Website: home-depot
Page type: billing-address
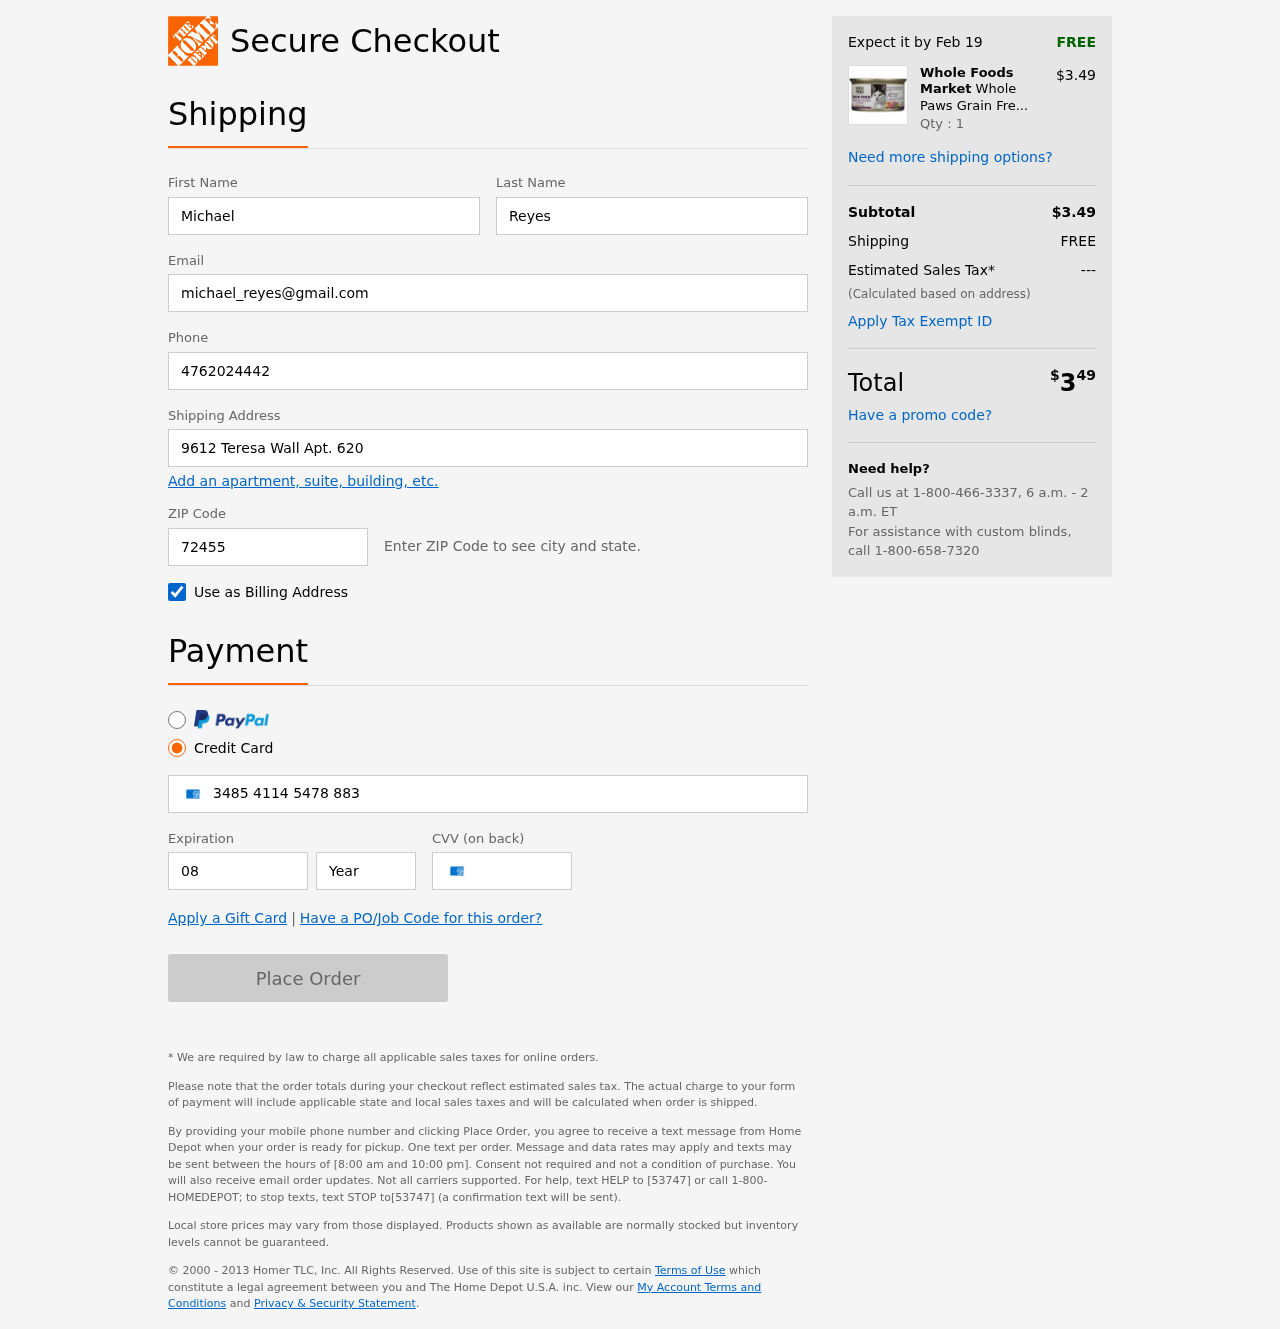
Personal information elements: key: PII_FIRSTNAME
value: Michael
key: PII_LASTNAME
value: Reyes
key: PII_EMAIL
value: michael_reyes@gmail.com
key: PII_PHONE
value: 4762024442
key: PII_STREET
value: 9612 Teresa Wall Apt. 620
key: PII_POSTCODE
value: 72455
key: PII_CARD_NUMBER
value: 3485 4114 5478 883
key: PII_CARD_EXPIRY_MONTH
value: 08
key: PII_CARD_CVV
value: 6345
Product elements: key: PRODUCT1_BRAND
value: Whole Foods Market
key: PRODUCT1_NAME
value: Whole Paws Grain Free Chicken & Giblets Dinner with Vegetables, 3 oz, 3 oz
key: PRODUCT1_PRICE
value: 3.49
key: PRODUCT1_QUANTITY
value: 1
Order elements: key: ORDER_DELIVERY_DATE
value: Feb 19
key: ORDER_SUBTOTAL
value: $3.49
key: ORDER_SHIPPING_COST
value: FREE
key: ORDER_TAX
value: ---
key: ORDER_TOTAL2
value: $349